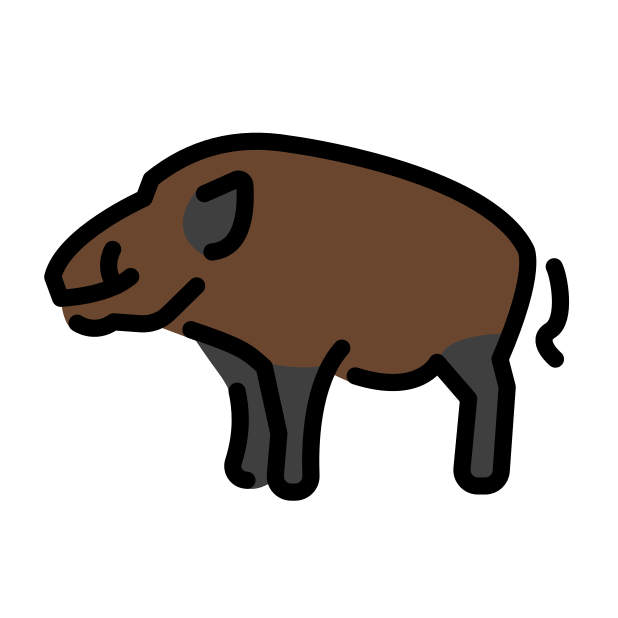
Emoji: 🐗
Name: boar
Unicode: 0x1f417